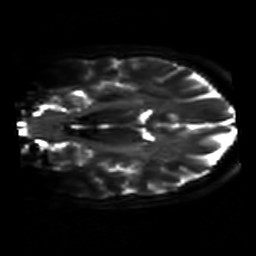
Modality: DWI
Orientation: coronal
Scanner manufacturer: philips
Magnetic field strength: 7 T
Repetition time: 9.612 s
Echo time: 0.073 s